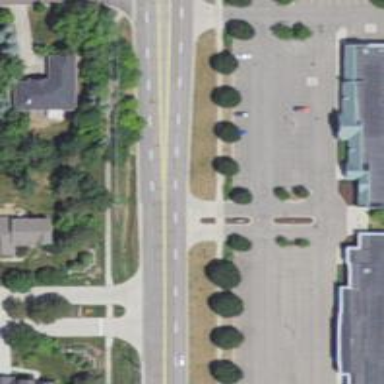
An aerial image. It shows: Tertiary road.